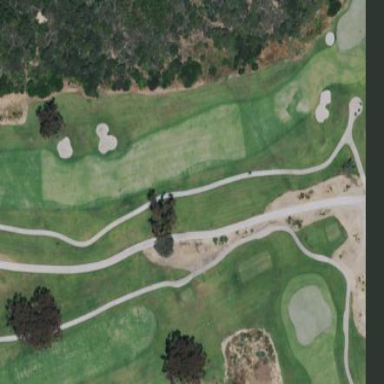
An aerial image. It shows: Sandy area is golf bunker.